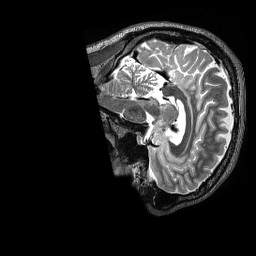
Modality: T2w
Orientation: sagittal
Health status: healthy
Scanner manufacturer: siemens
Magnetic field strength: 3 T
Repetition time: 3.2 s
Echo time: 0.565 s